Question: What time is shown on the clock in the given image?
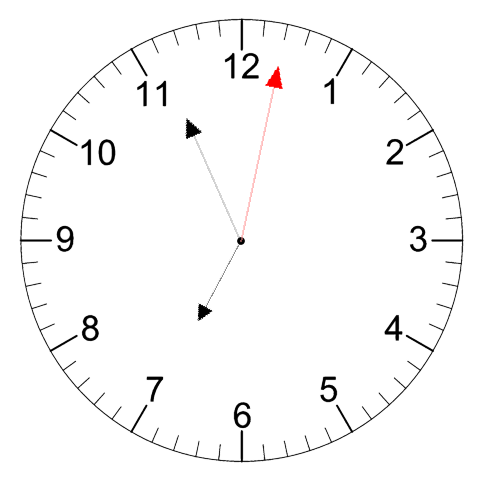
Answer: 06:56:02